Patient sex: M
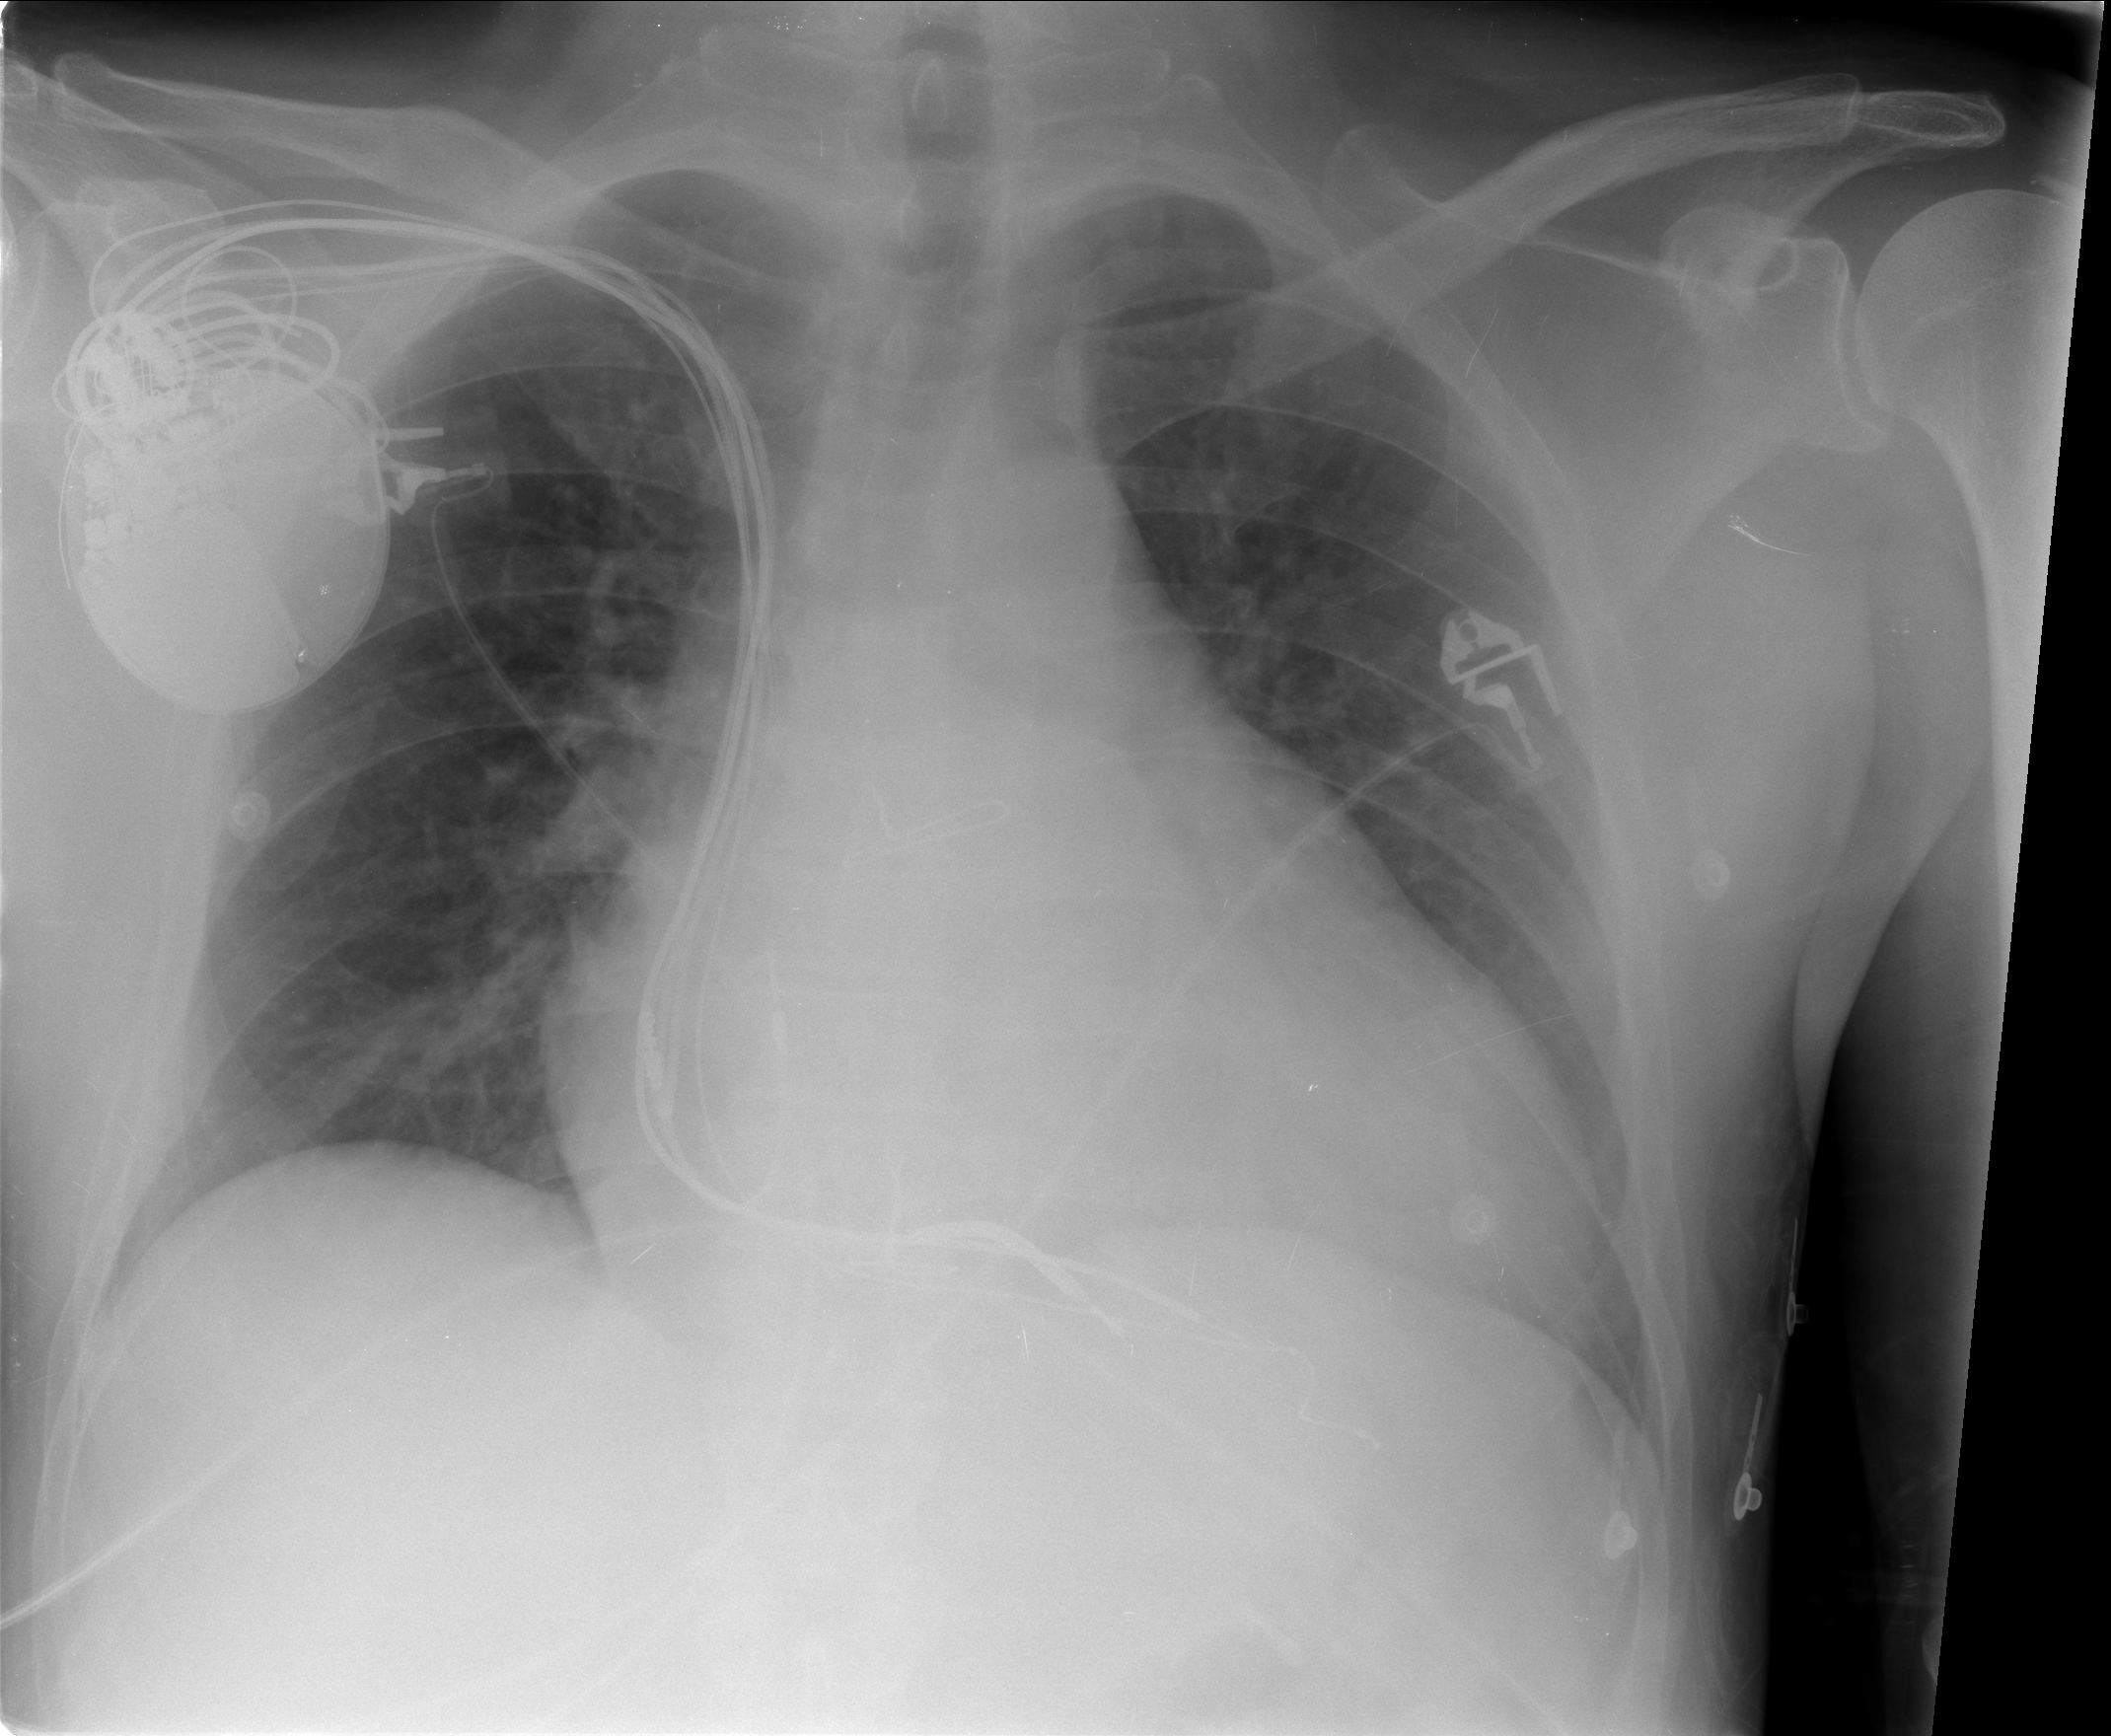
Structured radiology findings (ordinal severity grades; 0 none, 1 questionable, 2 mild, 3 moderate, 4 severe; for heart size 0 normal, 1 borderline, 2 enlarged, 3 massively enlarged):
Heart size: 3
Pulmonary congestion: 2
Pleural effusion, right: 0
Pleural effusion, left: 0
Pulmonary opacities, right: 0
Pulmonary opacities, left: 0
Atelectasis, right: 0
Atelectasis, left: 2